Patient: sex F, age 65
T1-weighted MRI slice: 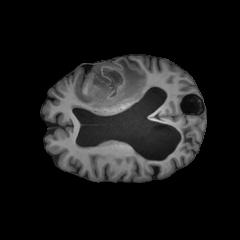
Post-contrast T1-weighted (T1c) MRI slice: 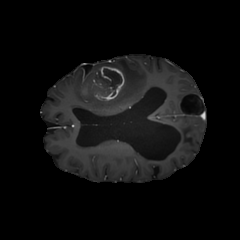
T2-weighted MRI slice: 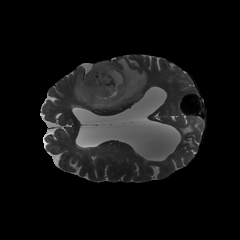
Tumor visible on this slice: yes
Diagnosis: Glioblastoma, IDH-wildtype
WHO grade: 4